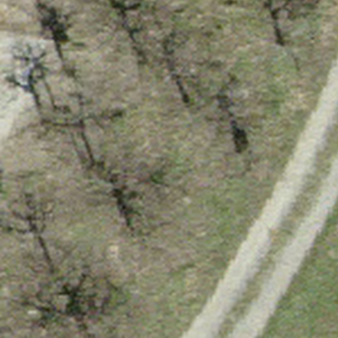
Label: other